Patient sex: F
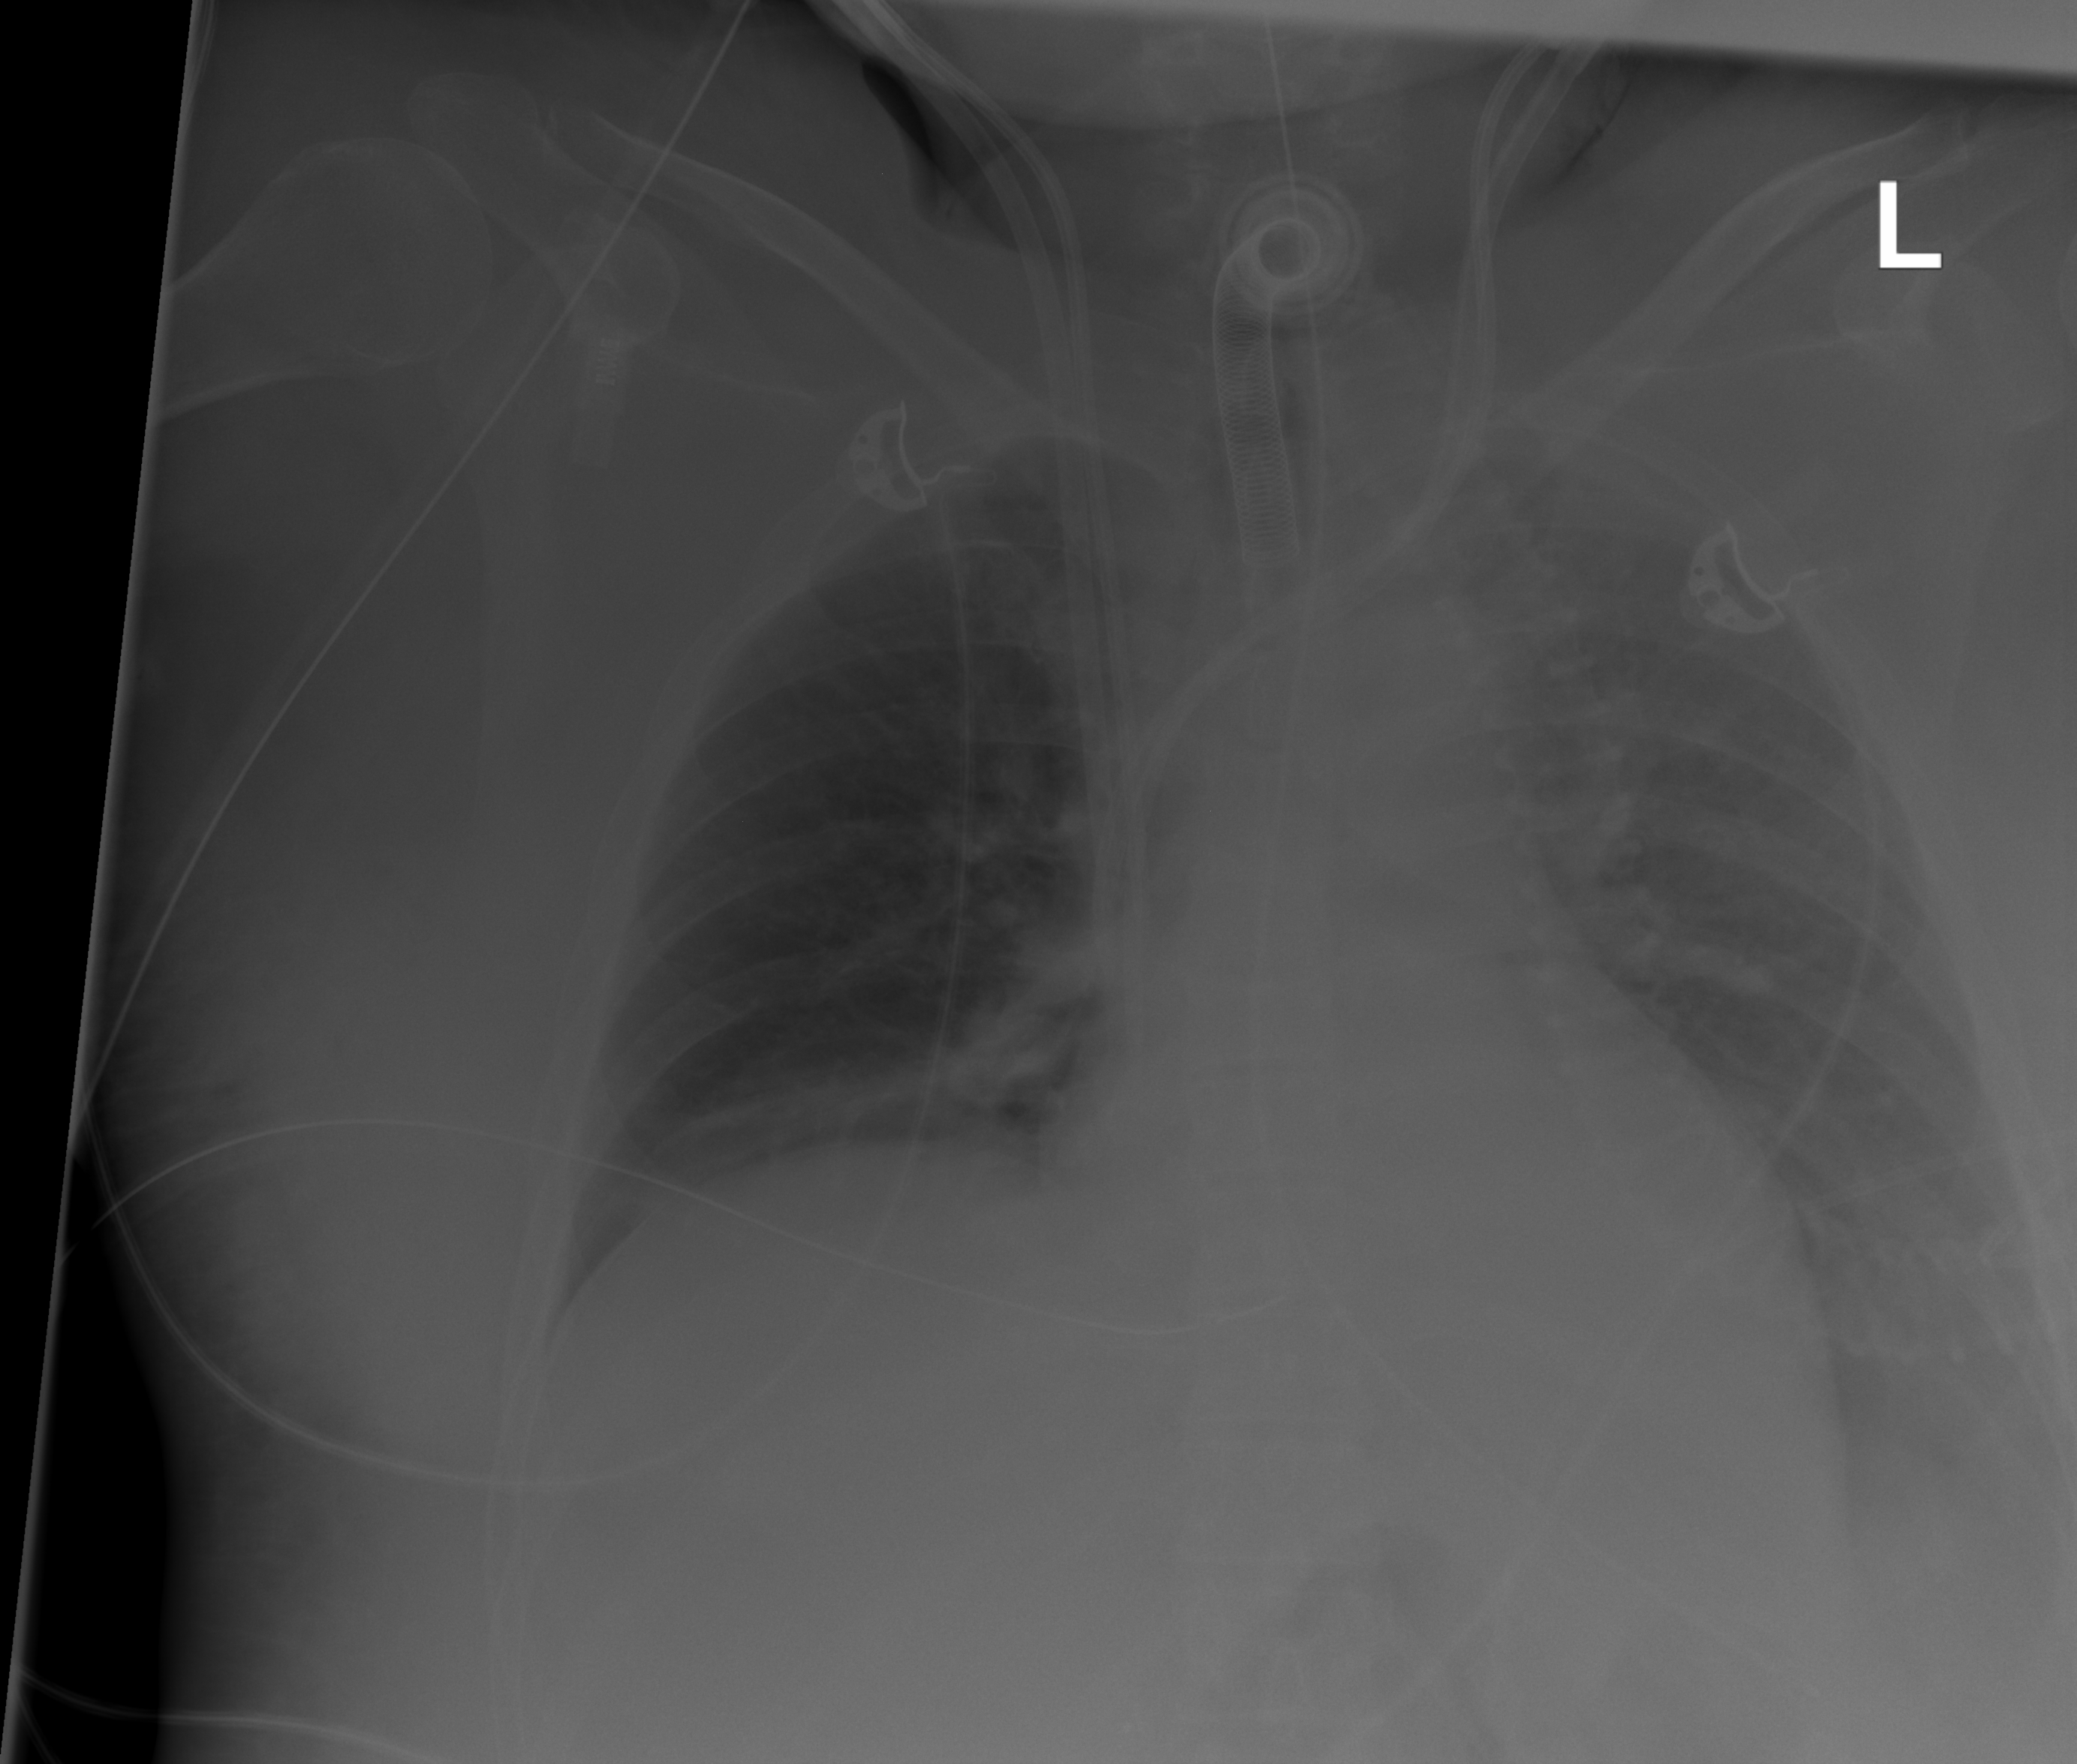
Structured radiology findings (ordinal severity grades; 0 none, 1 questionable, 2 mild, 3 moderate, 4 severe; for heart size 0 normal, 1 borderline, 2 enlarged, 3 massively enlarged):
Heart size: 0
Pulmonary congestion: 0
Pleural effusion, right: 0
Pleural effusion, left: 3
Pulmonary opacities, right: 0
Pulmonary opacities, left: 0
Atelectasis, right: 0
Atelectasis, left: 2